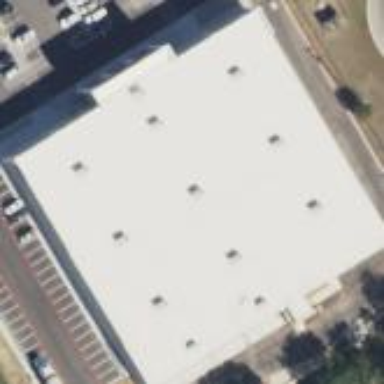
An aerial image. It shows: Building.